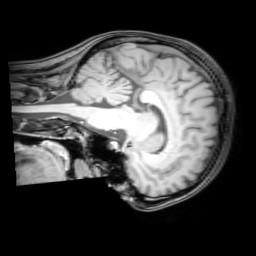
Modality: T1w
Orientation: sagittal
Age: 22
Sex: female
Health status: healthy
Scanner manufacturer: philips
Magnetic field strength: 3 T
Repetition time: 0.012 s
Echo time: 0.0037 s